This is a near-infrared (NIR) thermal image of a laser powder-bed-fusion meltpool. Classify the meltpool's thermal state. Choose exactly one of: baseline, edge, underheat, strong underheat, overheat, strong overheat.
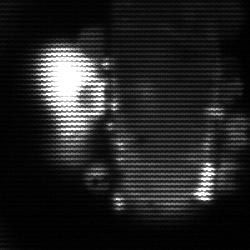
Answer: strong underheat